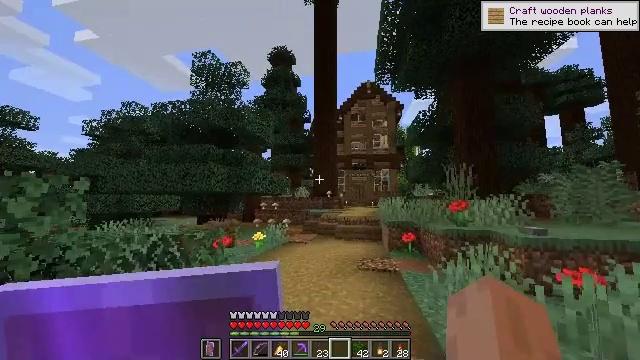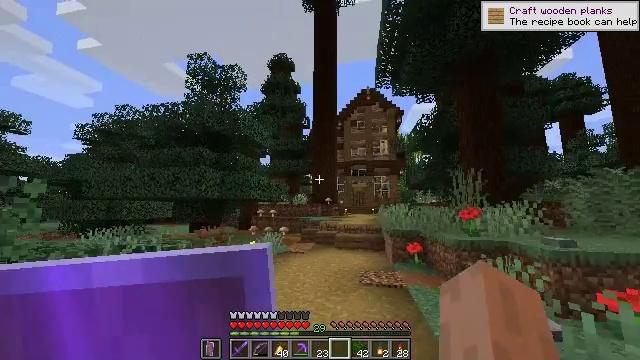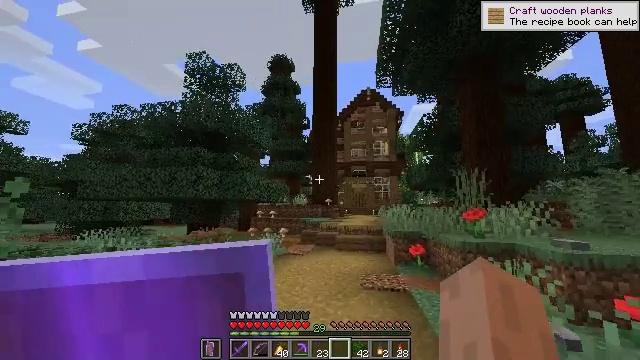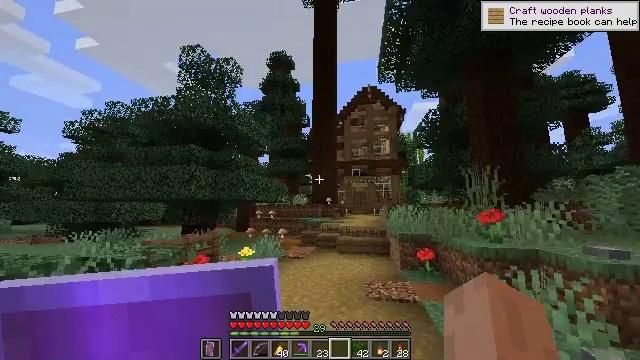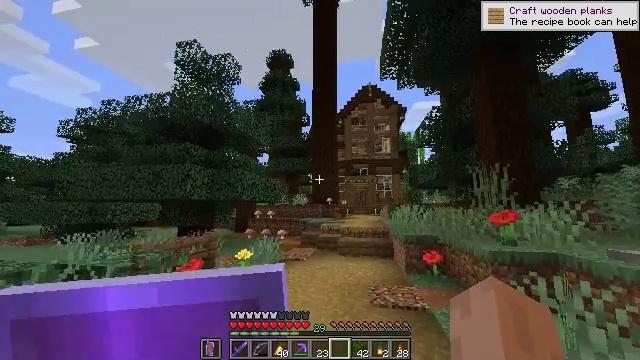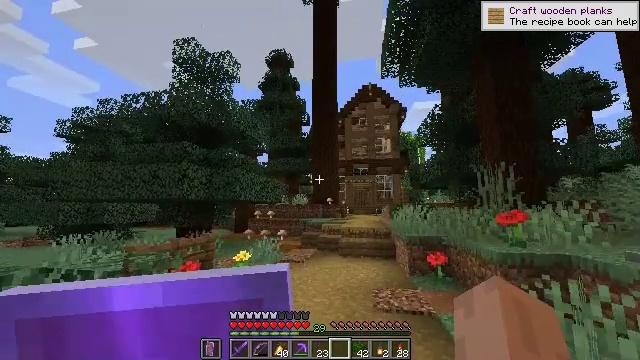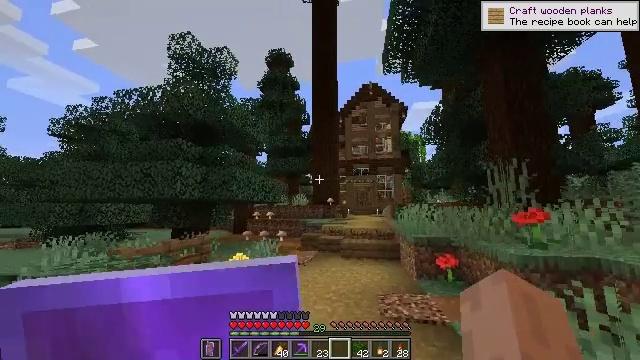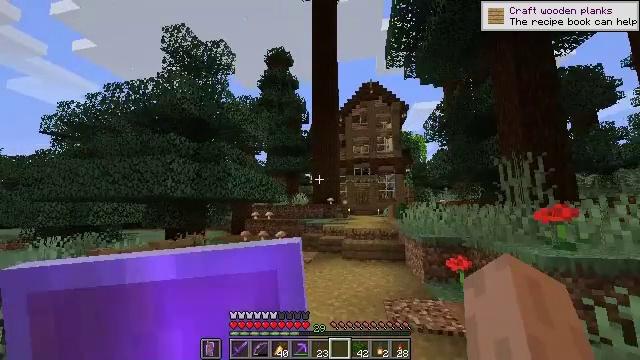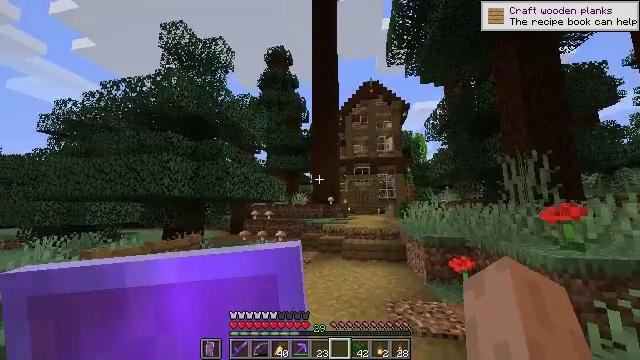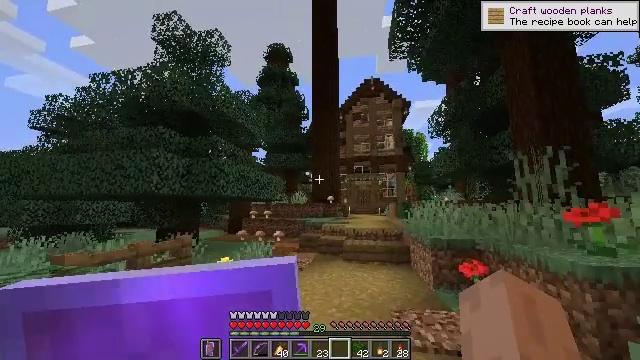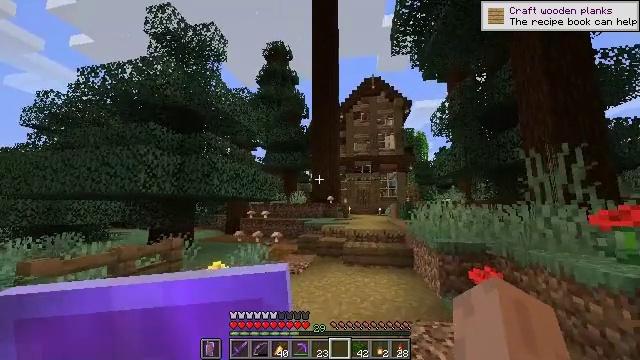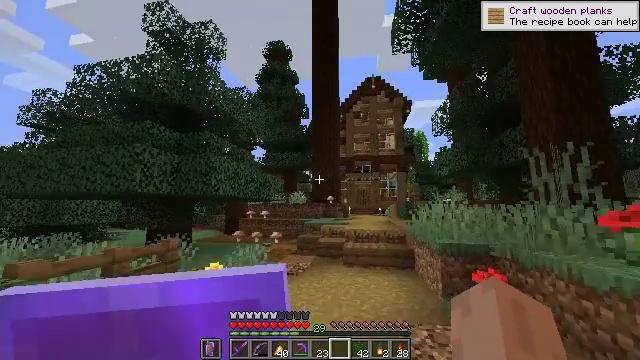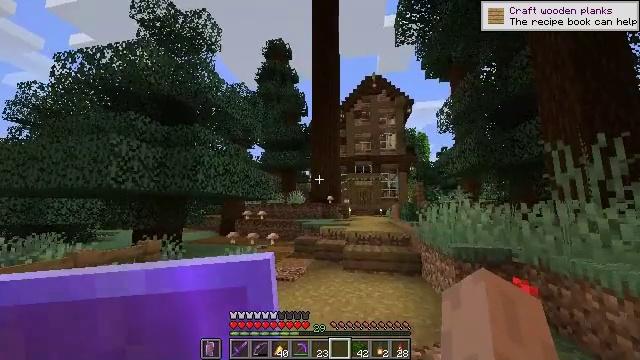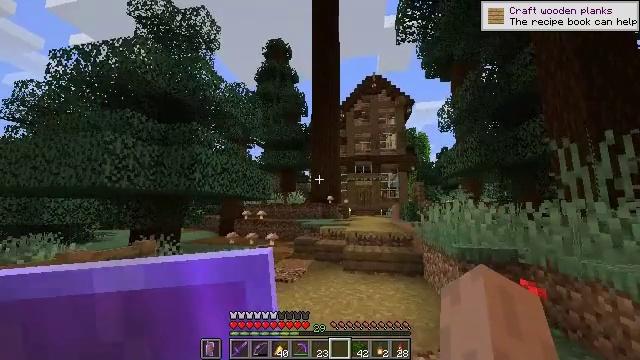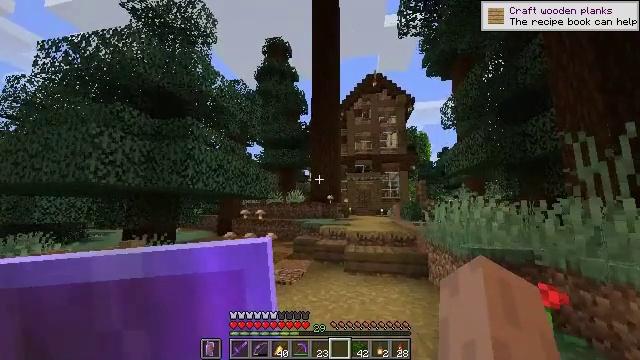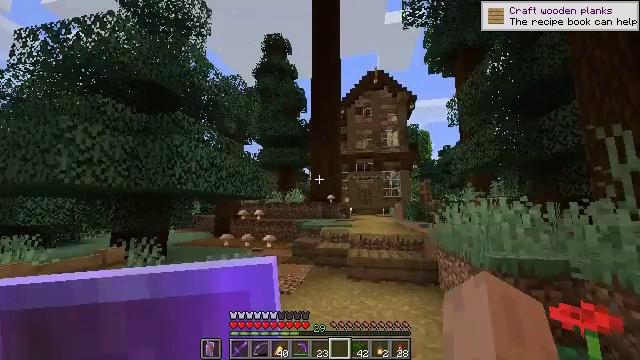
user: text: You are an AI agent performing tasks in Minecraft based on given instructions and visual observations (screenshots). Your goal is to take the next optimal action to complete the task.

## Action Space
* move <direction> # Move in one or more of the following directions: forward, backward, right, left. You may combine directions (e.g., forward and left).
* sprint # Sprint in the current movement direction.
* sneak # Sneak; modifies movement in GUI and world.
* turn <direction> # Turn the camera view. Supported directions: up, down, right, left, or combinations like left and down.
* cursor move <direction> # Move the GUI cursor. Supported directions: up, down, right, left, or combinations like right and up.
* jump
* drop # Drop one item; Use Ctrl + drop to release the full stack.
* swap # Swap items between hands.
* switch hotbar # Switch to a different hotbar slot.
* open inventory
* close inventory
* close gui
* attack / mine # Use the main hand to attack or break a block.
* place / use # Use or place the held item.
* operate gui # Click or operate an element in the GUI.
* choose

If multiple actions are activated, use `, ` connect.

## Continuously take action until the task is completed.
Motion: motion action
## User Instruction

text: Remove and gather vines.
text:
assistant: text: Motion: move forward, sprint, turn up
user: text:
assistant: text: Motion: move forward, sprint
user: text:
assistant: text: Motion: move forward, sprint
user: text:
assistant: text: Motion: move forward, sprint
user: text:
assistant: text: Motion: move forward, sprint
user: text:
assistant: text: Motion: move forward, sprint
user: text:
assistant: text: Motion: move forward, sprint
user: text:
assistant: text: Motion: move forward, sprint
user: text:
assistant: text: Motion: move forward, sprint
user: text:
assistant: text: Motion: move forward, sprint
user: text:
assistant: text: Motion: move forward, sprint
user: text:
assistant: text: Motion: move forward, sprint
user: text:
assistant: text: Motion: move forward, sprint
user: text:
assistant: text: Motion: move forward, sprint
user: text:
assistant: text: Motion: move forward, sprint
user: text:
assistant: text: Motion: move forward, sprint
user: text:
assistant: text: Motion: move forward, sprint
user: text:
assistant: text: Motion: move forward, sprint
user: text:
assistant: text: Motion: move forward, sprint
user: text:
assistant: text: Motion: move forward, sprint
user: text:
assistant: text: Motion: move forward, sprint
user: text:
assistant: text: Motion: move forward, sprint
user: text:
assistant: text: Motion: move forward, sprint
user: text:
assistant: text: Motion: move forward, sprint
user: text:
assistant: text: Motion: move forward, sprint, turn right
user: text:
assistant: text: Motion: move forward, sprint, turn right
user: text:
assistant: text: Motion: move forward, sprint
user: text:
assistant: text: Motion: move forward, sprint
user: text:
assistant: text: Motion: move forward, sprint
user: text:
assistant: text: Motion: move forward, sprint